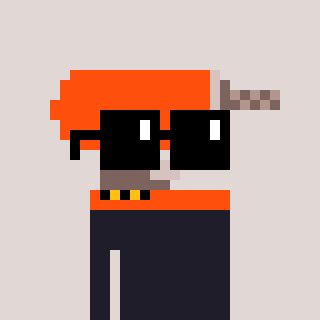
a pixel art character with square black sunglasses, a drill-shaped head and a darkbrown-colored body on a warm background